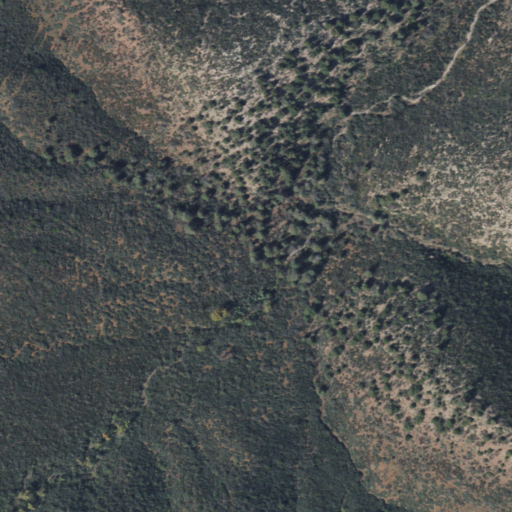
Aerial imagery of valley in Arizona named Brushy Hollow containing shrub and evergreen forest